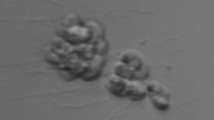
Label: Leptocylindrus_mediterraneus